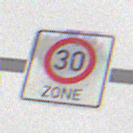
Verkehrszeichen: BeginnZone30
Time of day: MorningAfternoon
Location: Outdoor (Nature)
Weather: Overcast
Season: Winter
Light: Natural